Field crop: maize
Growth stage: 2
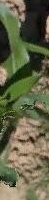
Species: maize